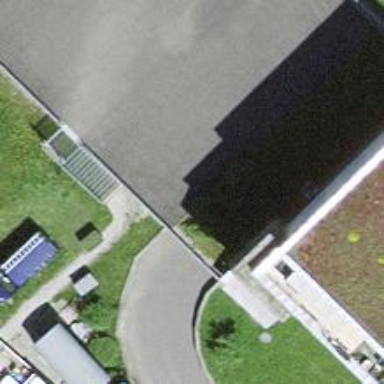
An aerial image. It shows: Parking entrance.